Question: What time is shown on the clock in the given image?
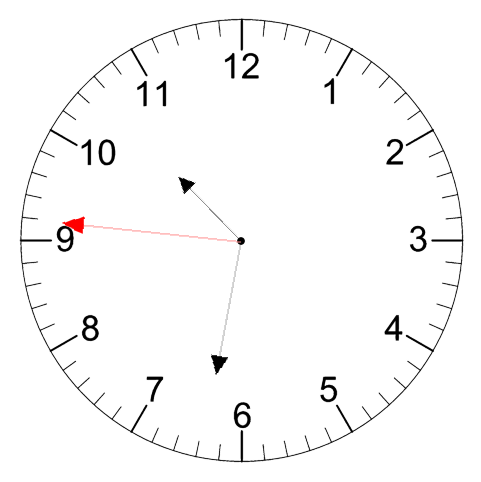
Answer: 10:31:46